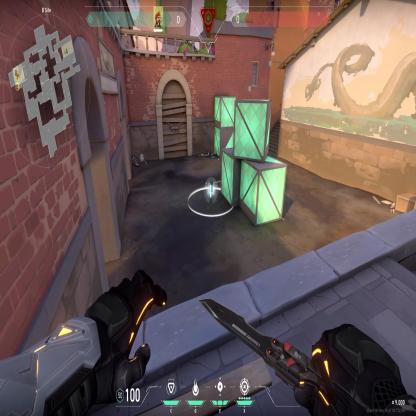
Label: planted spike